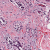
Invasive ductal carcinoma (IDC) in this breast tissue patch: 1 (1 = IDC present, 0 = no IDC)